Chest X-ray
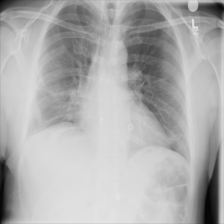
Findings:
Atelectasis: positive
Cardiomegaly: negative
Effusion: negative
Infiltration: negative
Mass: negative
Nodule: negative
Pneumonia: negative
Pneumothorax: positive
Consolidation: negative
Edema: negative
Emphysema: negative
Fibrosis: negative
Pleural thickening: negative
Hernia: negative